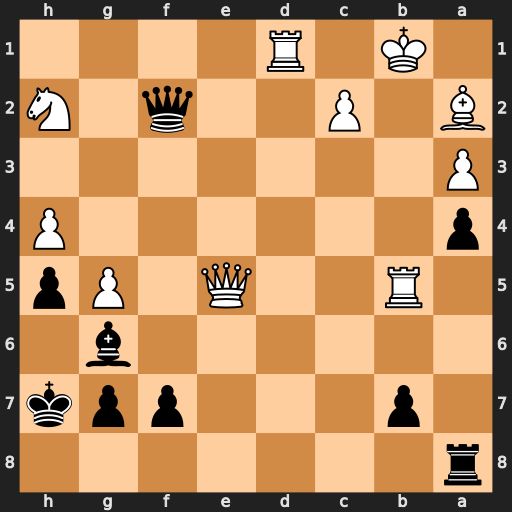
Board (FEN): r7/1p3ppk/6b1/1R2Q1Pp/p6P/P7/B1P2q1N/1K1R4
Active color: b
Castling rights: -
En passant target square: -
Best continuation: Qxc2+ Ka1 Qxd1+